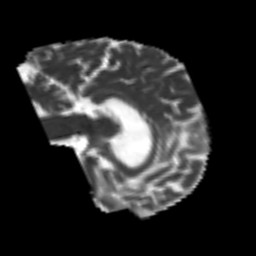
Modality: MD
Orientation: sagittal
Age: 43
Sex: male
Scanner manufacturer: siemens
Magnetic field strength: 3 T
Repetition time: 4.999 s
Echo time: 0.07946 s